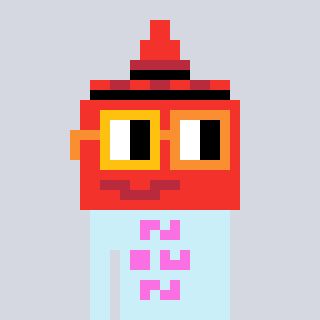
a pixel art character with square yellow and orange glasses, a ketchup-shaped head and a cold-colored body on a cool background